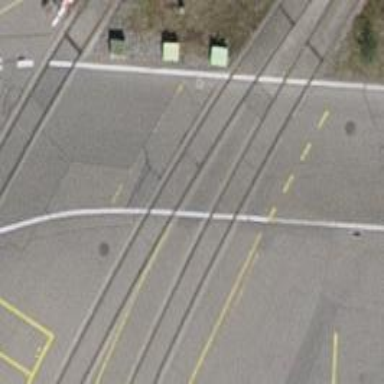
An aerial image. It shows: Level crossing along the railway.